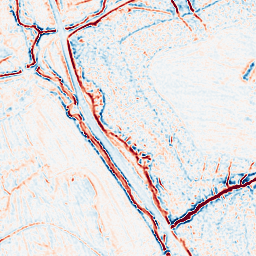
Category: multiscale
Decomposition family: log
Decomposition parameters: sigma: 1
Upsampling method: lanczos
Upsampling parameters: scale: 4
Upsampling scale: 4